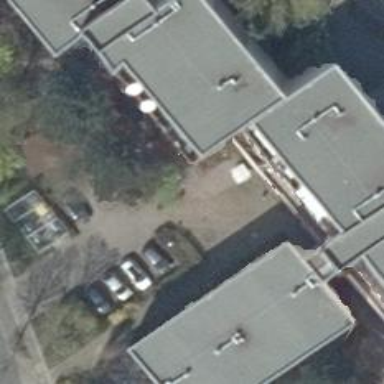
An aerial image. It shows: Building with apartments and flat roof.